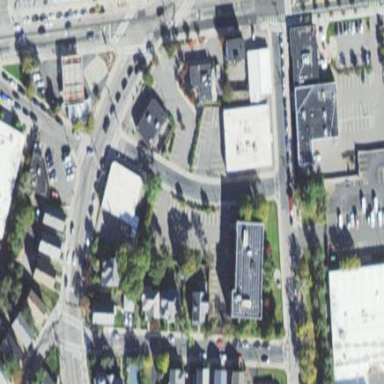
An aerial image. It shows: Parking area with surface.